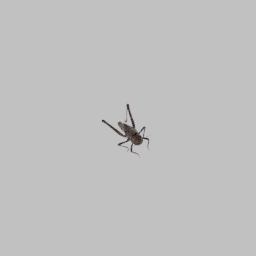
Label: animals